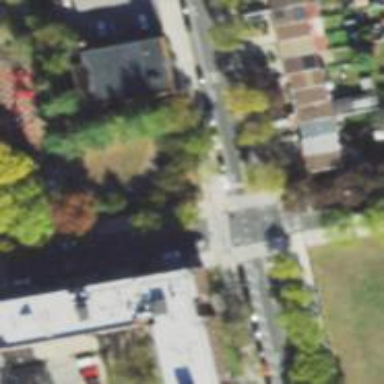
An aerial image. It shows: Asphalt footway with zebra crossing.